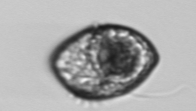
Label: Gyrodinium